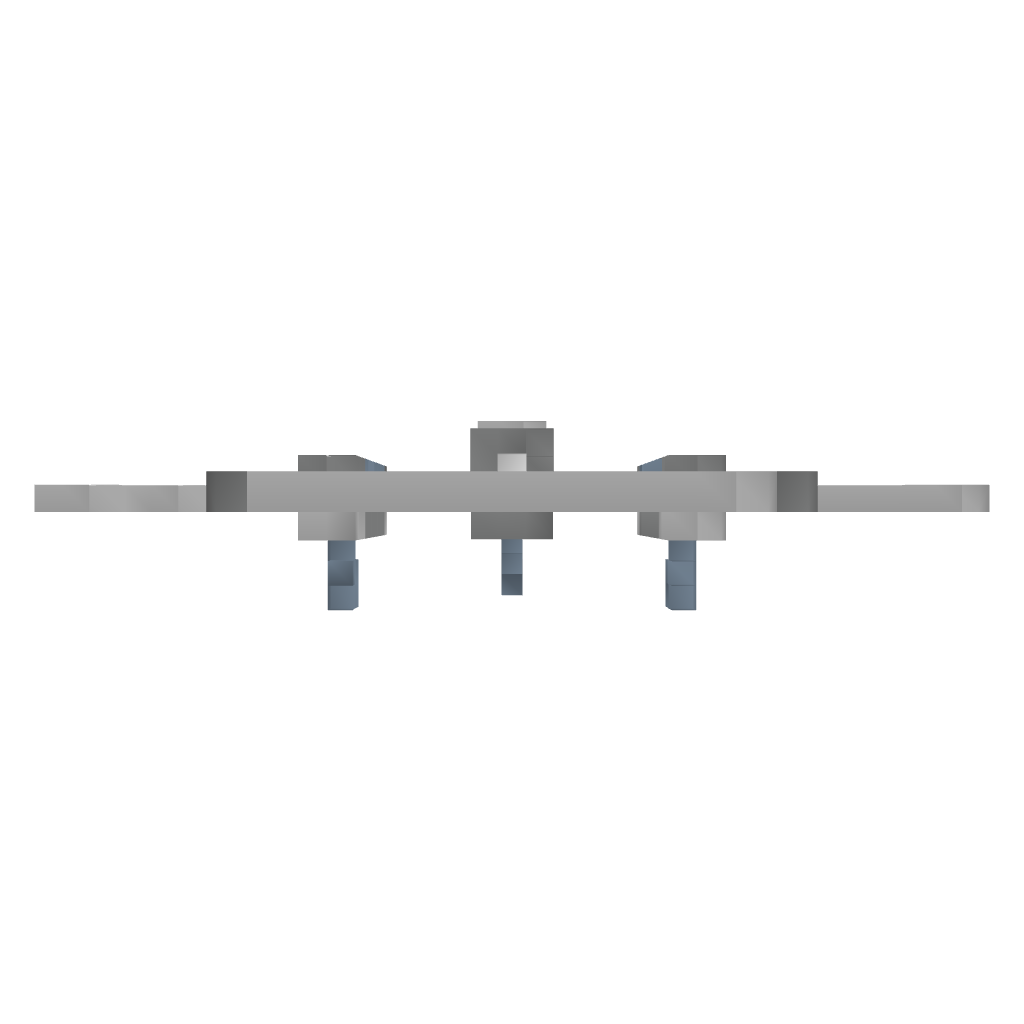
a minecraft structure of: Saab 21